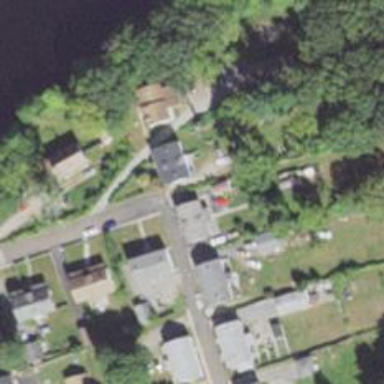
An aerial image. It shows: Residential driveway serving as service road.